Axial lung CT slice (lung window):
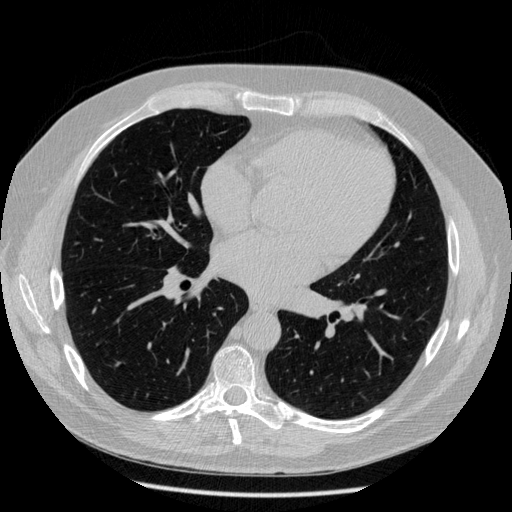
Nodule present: no